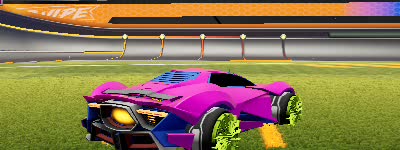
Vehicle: werewolf